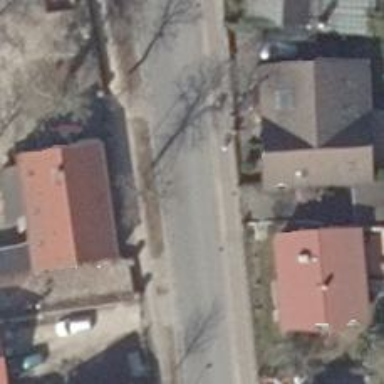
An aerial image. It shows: Secondary road with asphalt surface. There are separate sidewalks on both sides.